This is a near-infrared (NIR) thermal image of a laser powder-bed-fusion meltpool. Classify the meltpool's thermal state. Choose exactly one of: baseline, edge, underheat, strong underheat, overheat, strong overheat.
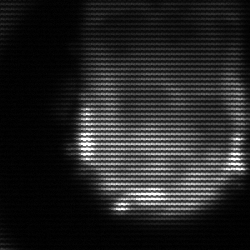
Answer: edge